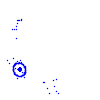
Particle: pion